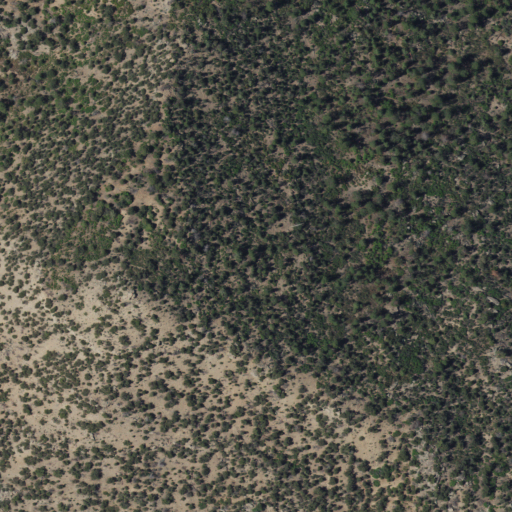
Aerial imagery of mountain in New Mexico named Chuska Peak containing evergreen forest and shrub